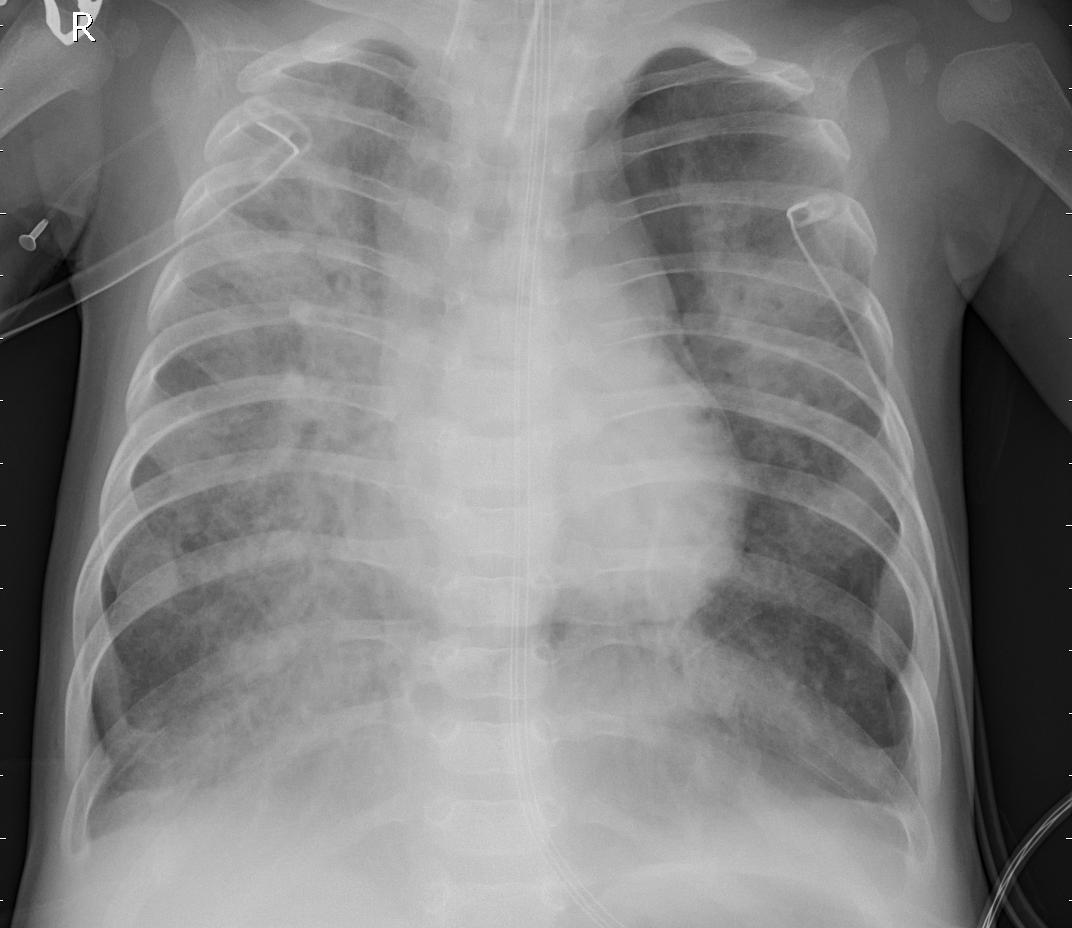
Diagnosis: PNEUMONIA